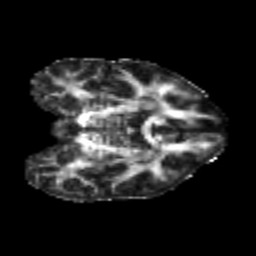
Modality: FA
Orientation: coronal
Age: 23
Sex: female
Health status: healthy
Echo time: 0.074 s